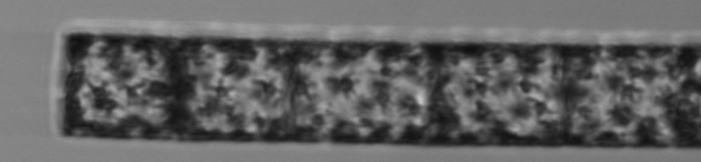
Label: Guinardia_flaccida